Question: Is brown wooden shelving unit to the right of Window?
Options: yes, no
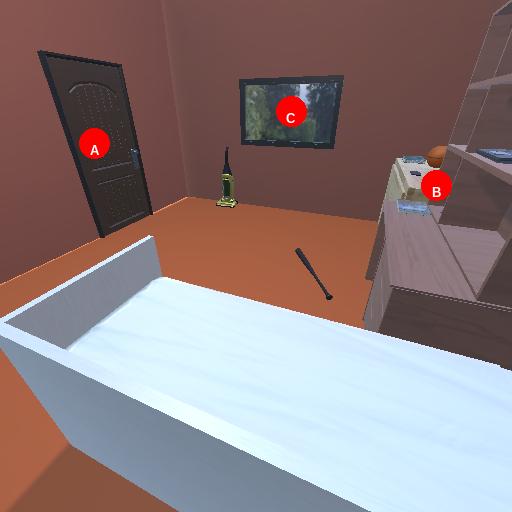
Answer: yes